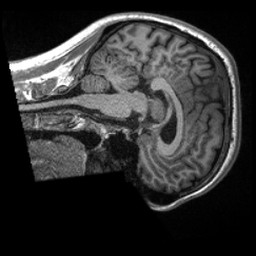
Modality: T1w
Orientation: sagittal
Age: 36
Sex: male
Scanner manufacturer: siemens
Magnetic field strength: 3 T
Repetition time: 2.3 s
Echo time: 0.00288 s